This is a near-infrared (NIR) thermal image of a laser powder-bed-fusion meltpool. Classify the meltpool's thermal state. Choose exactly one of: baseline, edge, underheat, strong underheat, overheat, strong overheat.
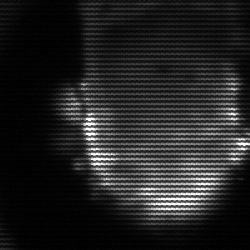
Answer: baseline